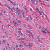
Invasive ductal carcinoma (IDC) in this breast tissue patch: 1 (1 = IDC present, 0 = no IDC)